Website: lowes
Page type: stored-credit-cards
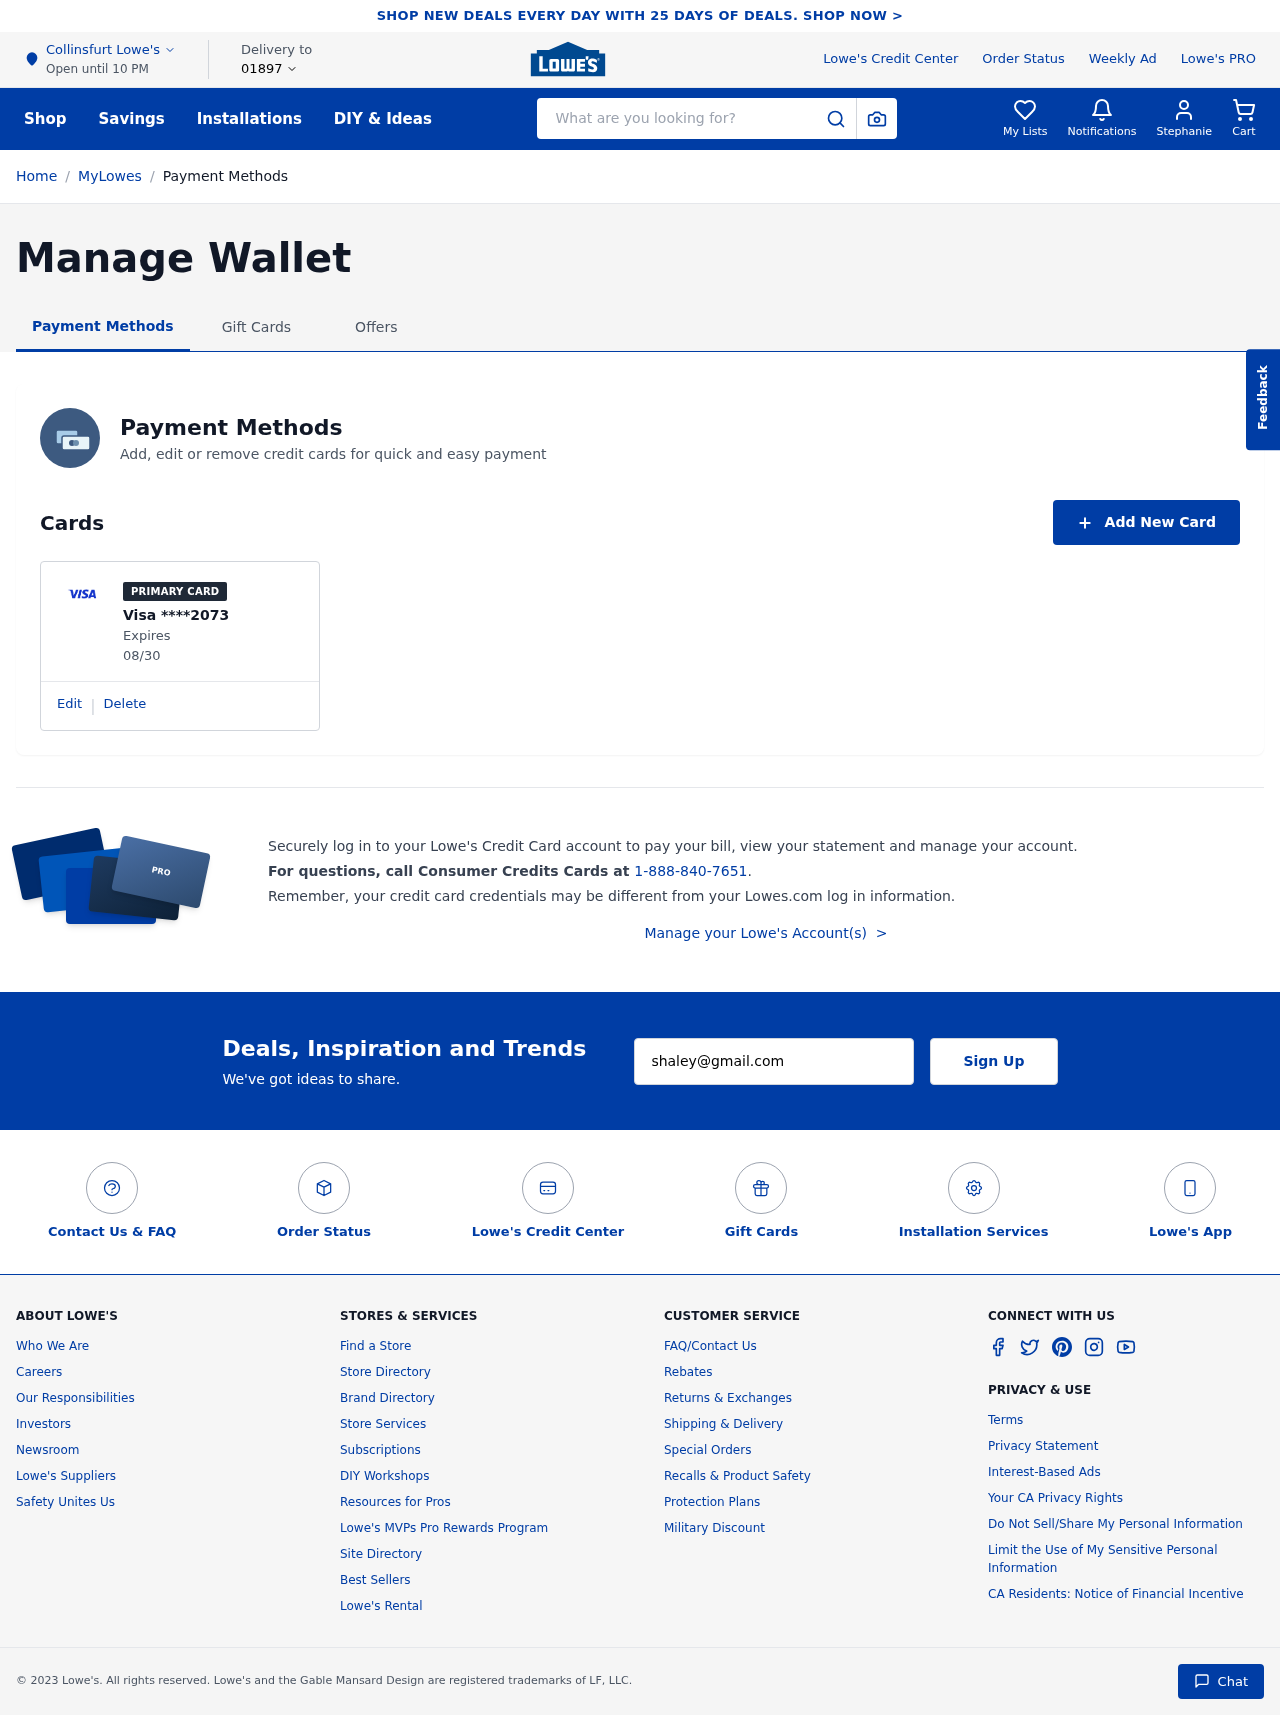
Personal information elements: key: PII_CARD_EXPIRY
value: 08/30
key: PII_CARD_LAST4
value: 2073
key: PII_CARD_TYPE
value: Visa
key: PII_CITY
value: Collinsfurt
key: PII_EMAIL
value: shaley@gmail.com
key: PII_FIRSTNAME
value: Stephanie
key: PII_POSTCODE
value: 01897
Search elements: key: HEADER_SEARCH
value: What are you looking for?